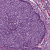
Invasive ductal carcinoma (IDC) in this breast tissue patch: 0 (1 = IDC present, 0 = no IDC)